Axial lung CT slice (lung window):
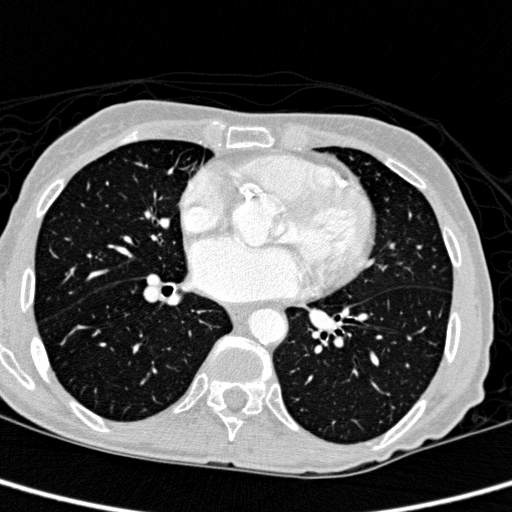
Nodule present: no